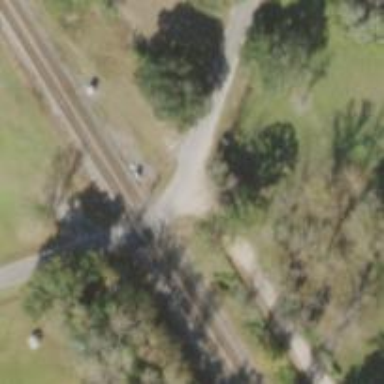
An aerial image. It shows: Level crossing on the railway with lights.